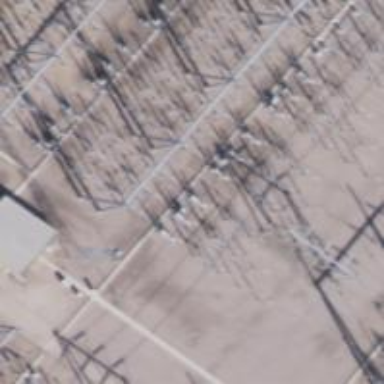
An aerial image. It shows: Switch for power supply.